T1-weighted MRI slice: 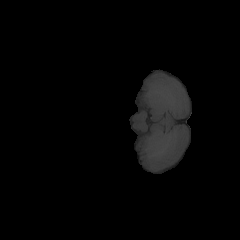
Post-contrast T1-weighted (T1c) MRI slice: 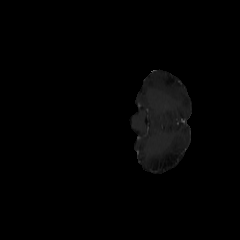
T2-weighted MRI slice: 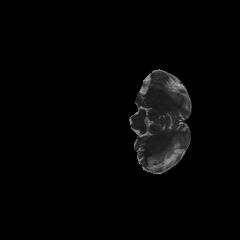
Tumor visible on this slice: no